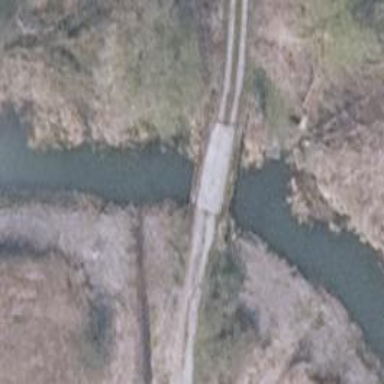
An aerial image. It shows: Track road on bridge with grade 1 track type.